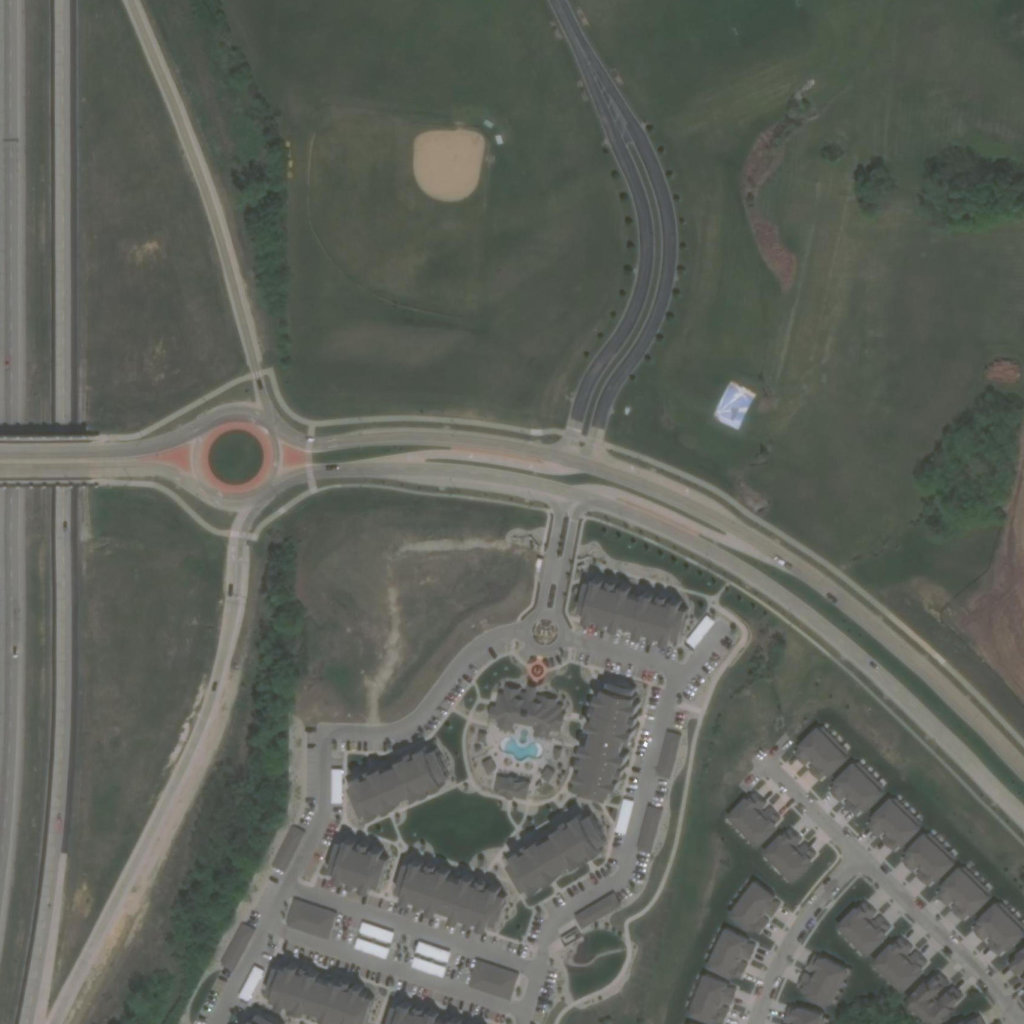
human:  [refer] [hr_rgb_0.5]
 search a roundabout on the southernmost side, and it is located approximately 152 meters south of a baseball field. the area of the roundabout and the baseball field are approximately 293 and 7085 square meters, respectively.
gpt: <box>[[50, 59, 55, 64, 0]]</box>